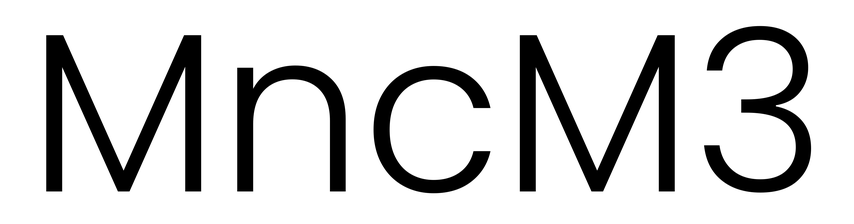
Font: Poppins-Light